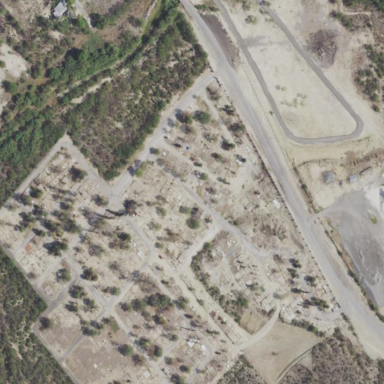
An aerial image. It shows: Cemetery.